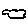
Label: cloud